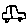
Label: car